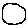
Label: circle